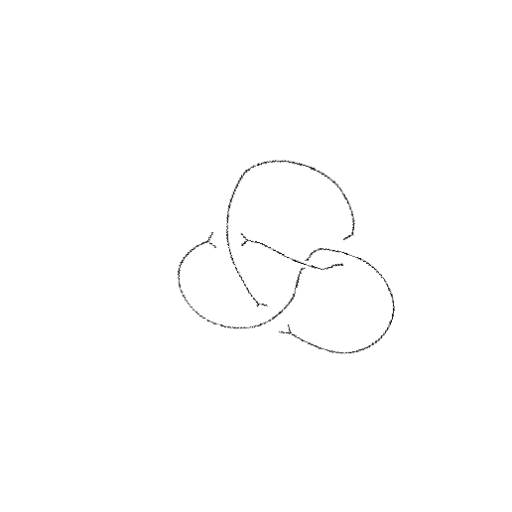
Crossing number: 4